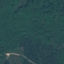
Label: Forest